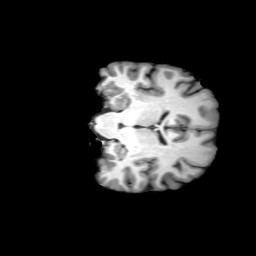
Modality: T1w
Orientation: coronal
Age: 34
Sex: female
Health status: healthy